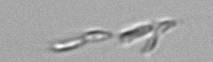
Label: Dinobryon